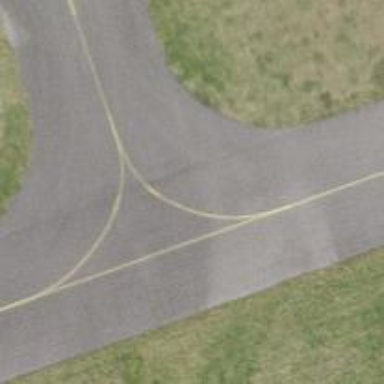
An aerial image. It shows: Image of taxiway at airport.